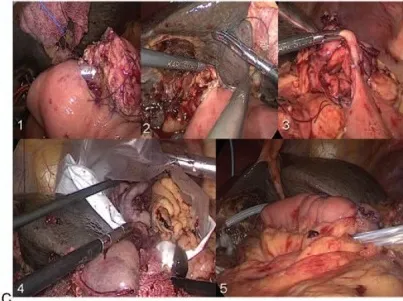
(C) 1 - The end-to-side pancreaticojejunostomy (duct-to-mucosa); 2 - the end-to-side choledochojejunostomy; 3 - the gastrojejunostomy; 4 - the specimen removed; and 5 - placing 2 drainage tubes. GDA = gastroduodenal artery, SMV = superior mesenteric vein, SPV = splenetic vein.
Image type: medical_photograph (other_medical_photograph)